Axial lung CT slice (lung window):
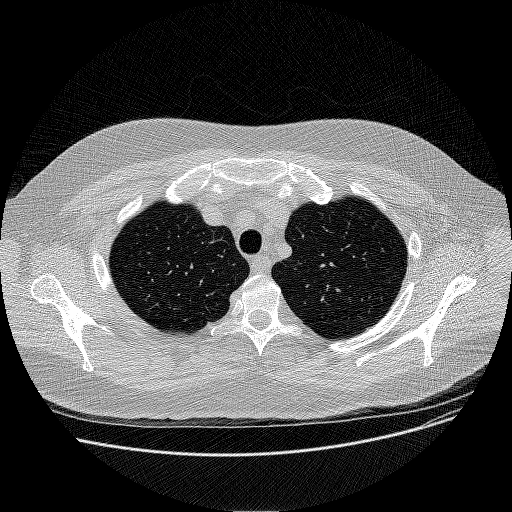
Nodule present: no